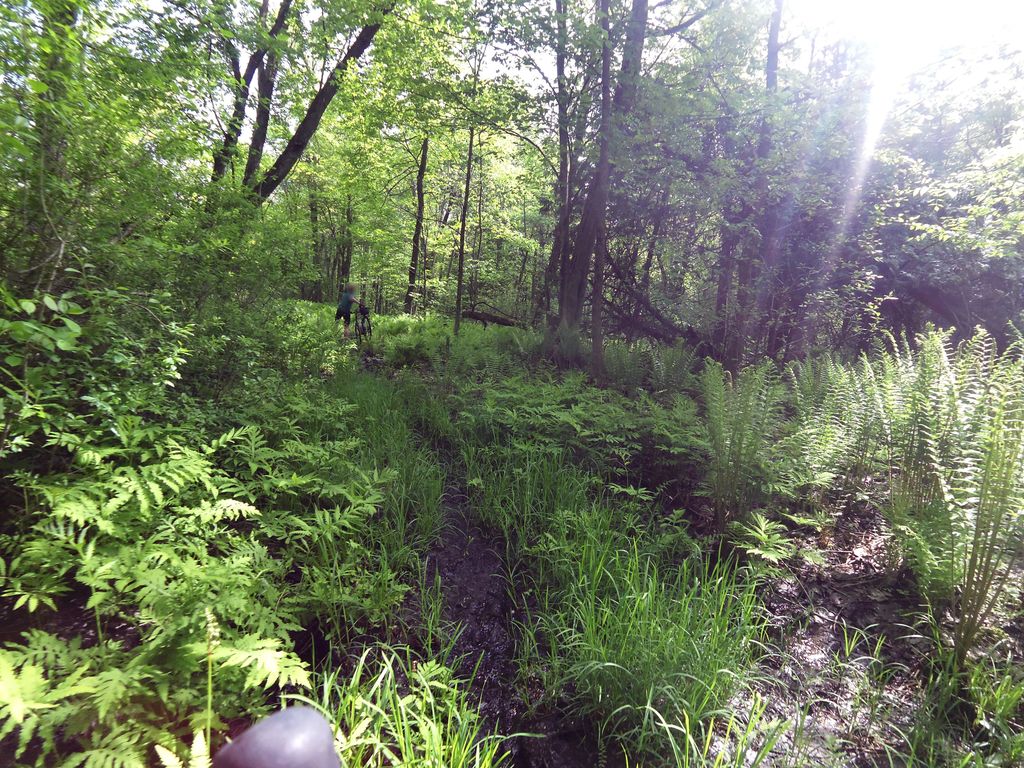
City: ottawa-gatineau